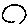
Label: circle